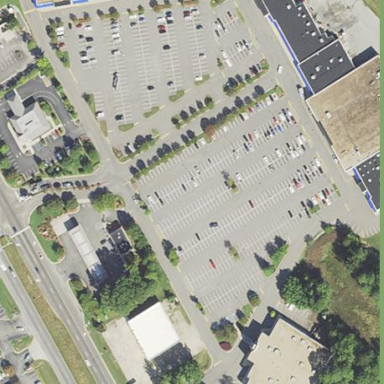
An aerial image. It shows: Retail area.